Field crop: tomato
Growth stage: 2
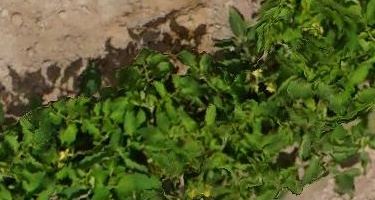
Species: tomato